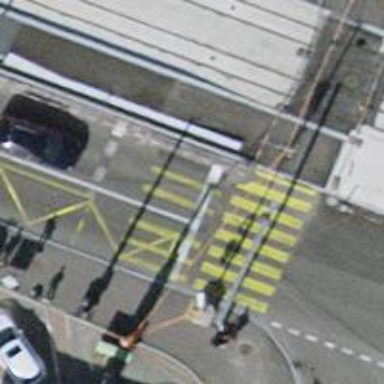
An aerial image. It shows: Road with traffic signals.